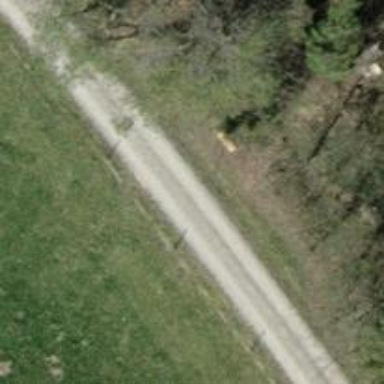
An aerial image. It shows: Brown bench.